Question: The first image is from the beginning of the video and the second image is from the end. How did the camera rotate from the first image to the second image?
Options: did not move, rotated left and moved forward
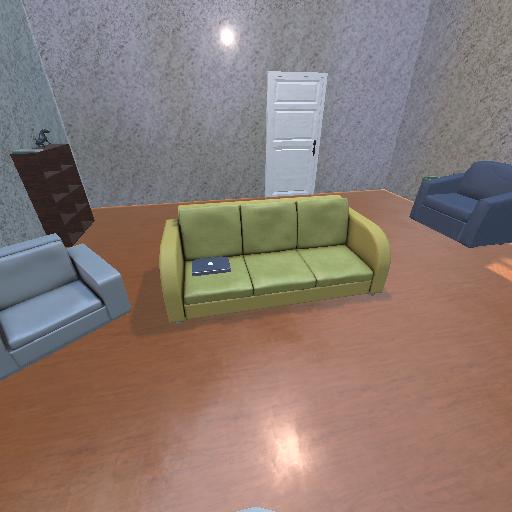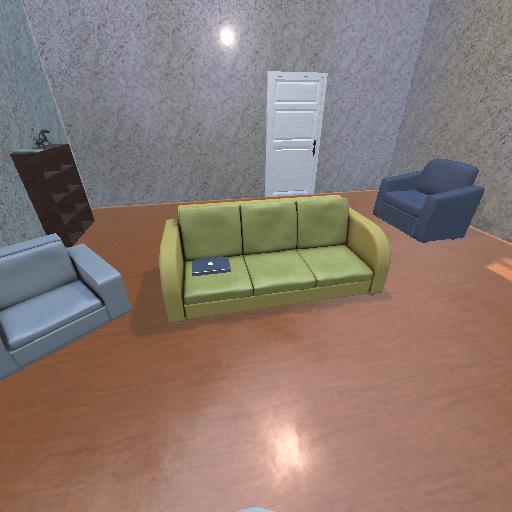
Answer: did not move